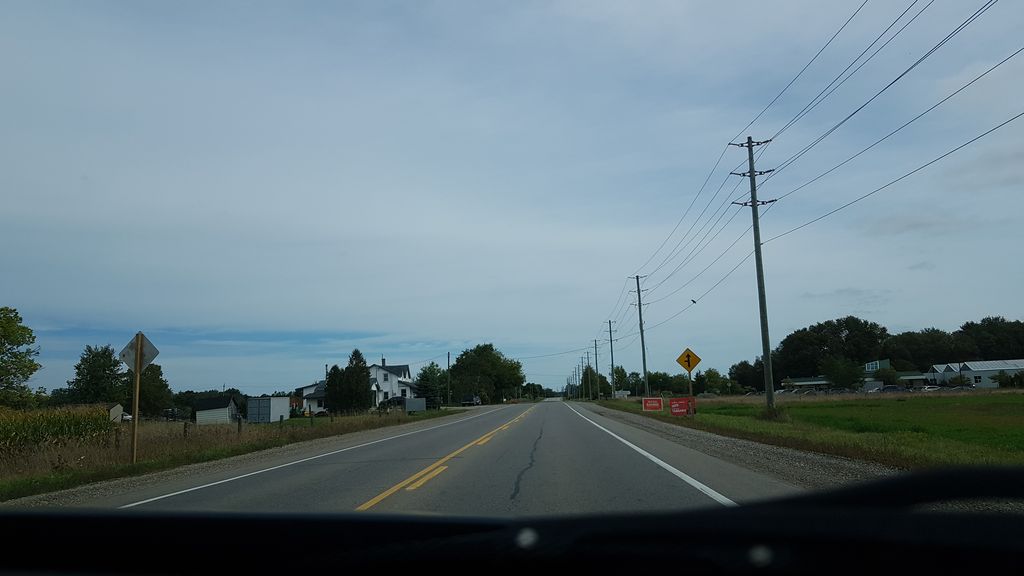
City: kitchener-waterloo